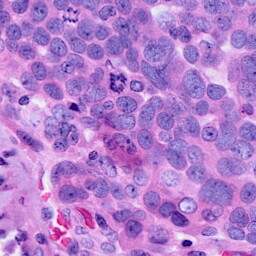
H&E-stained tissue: Ovarian